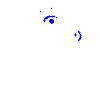
Particle: pion